Question: The example of text file is picture

According to file, the direction of data will be changed after the word 'chapter'
In the other word, Direction of reading is changed horizontal to vertical.
In order to solve this big problem, I find read_fwf in pandas module and apply it but failed.
'''
linefwf = pandas.read_fwf('File.txt', widths=[33,33,33], header=None, nwors = 3)
'''
The gap between categories(Chapter, Title, Assignment) is 33.
But the command(linefwf) prints all of pages line which includes horizontal categories such as Title, Date, Reservation as well as blank lines.
Please, I want to know 'How to export vertical data only'
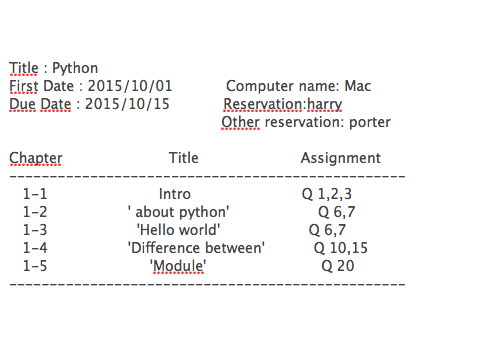
Answer: Let me take a stab in the dark: you wish to turn this table into a column (aka "vertical category"), ignoring the other columns?
I didn't have your precise text, so I guesstimated it. My column widths were different than yours ('[11,21,31]') and I omitted the 'nwors' argument (you probably meant to use 'nrows', but it's superfluous in this case). While the column spec isn't very precise, a few seconds of fiddling left me with a workable 'DataFrame':

This is pretty typical of read-in datasets. Let's clean it up slightly, by giving it real column names, and taking out the separator rows:
'''
df.columns = list(df.loc[0])
df = df.ix[2:6]
'''
This has the following effect:

Leaving us with 'df' as:

We won't take the time to reindex the rows. Assuming we want the value of a column, we can get it by indexing:
'''
df['Chapter']
'''
Yields:
'''
2 1-1
3 1-2
4 1-3
5 1-4
6 1-5
Name: Chapter, dtype: object
'''
Or if you want it not as a 'pandas.Series' but a native Python 'list':
'''
list(df['Chapter'])
'''
Yields:
'''
['1-1', '1-2', '1-3', '1-4', '1-5']
'''